Brain MRI study timepoint: followup_recurrence
T1CE (contrast-enhanced T1) slice:
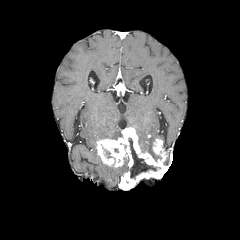
T2-FLAIR slice:
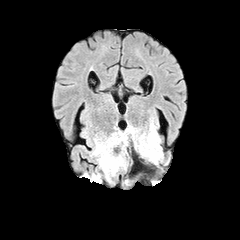